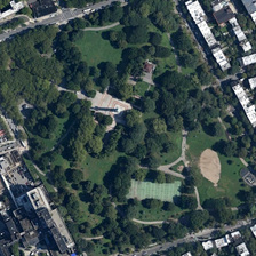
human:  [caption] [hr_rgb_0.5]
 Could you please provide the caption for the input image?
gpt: There are many big trees in the park.

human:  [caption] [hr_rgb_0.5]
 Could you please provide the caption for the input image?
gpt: There are many big trees in the park.

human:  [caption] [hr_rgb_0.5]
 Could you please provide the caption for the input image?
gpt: There are many big trees in the park.

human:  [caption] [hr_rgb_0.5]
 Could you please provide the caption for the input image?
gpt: There are many big trees in the park.

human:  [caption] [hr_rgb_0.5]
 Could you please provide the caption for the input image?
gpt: There are many big trees in the park.